Aerial crown-view tile of a tropical tree (Barro Colorado Island, Panama), acquired 20250715:
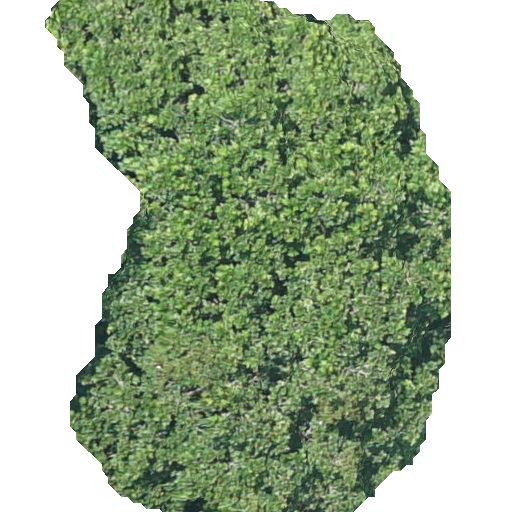
Species: Anacardium excelsum
GBIF accepted scientific name: Anacardium excelsum
Crown area: 257.051 m²